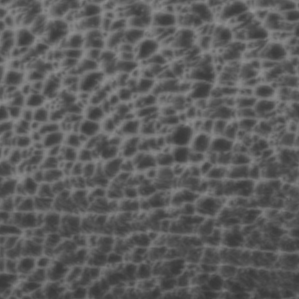
Label: non_frost